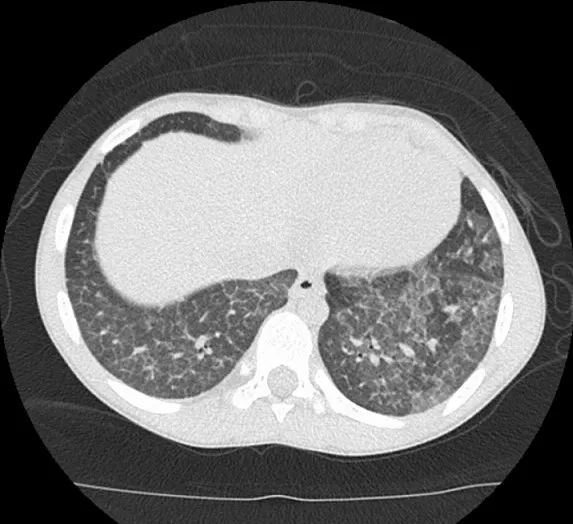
HR-CT scan showing diffuse ground glass opacities indicative of alveolar haemorrhage and thickened interlobar septae, indicating extent of disease.
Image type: radiology (ct)